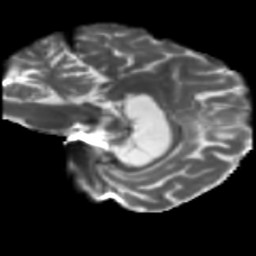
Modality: T2w
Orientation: sagittal
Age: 53
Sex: female
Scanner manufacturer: siemens
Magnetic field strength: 3 T
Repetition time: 5.47 s
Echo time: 0.0854 s